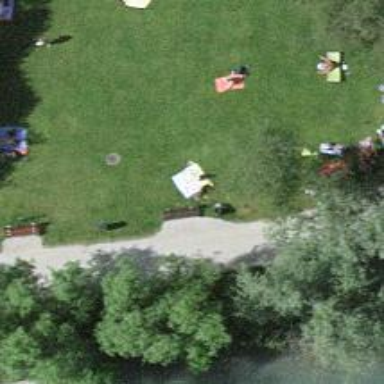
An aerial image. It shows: Brown bench in the vicinity.